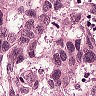
Metastatic tissue present: yes